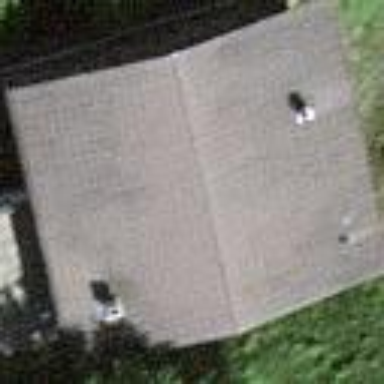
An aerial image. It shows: Bungalow with gabled roof.